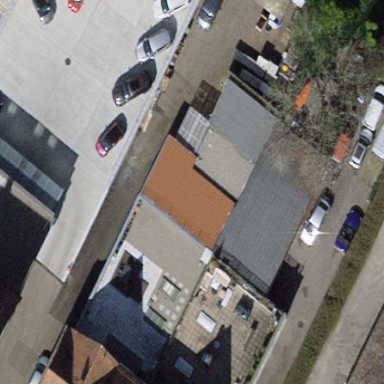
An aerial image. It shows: View of roof of building.